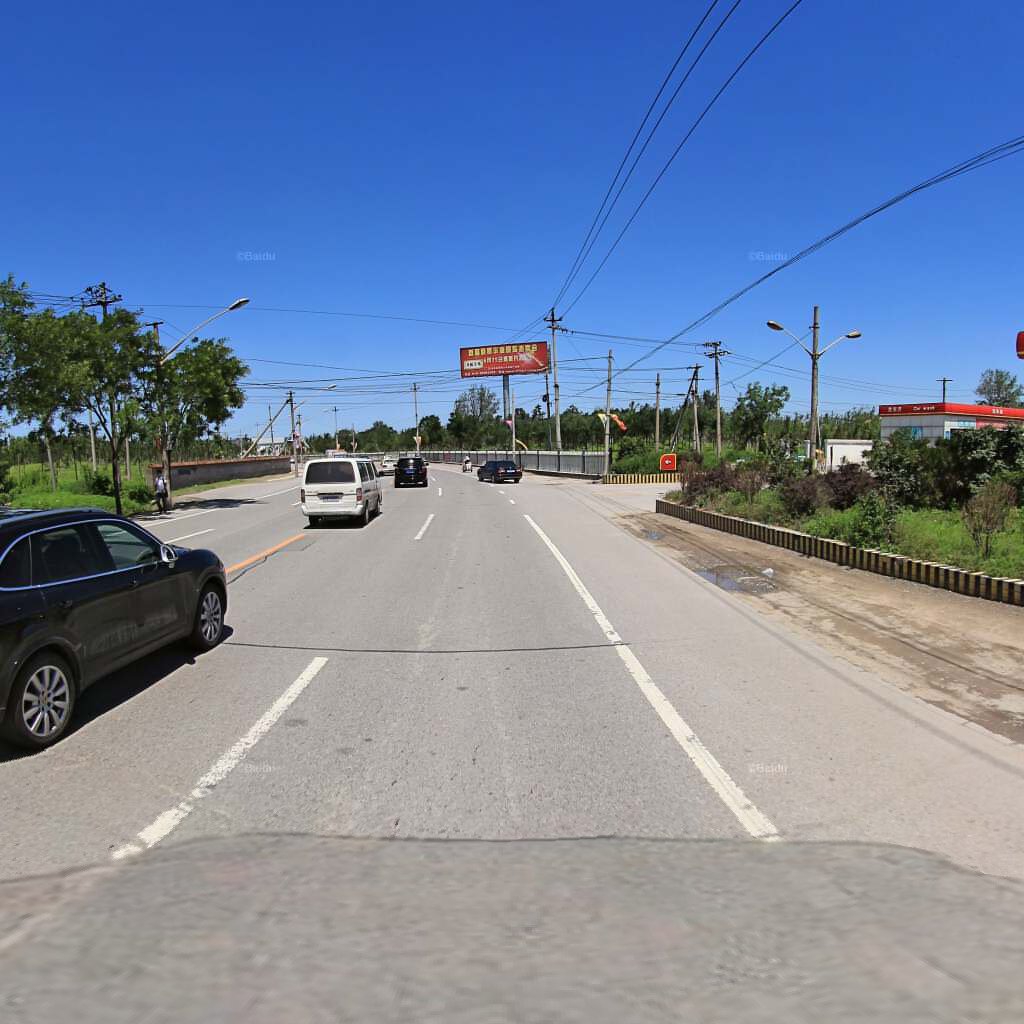
Region: Chaoyang
Road damage annotations: transverse patch, longitudinal patch